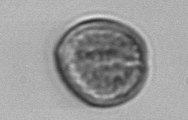
Label: Prorocentrum